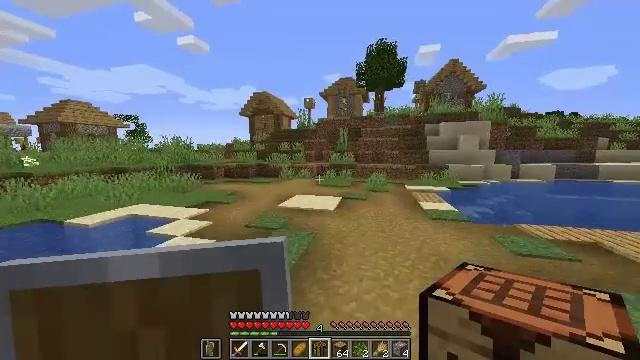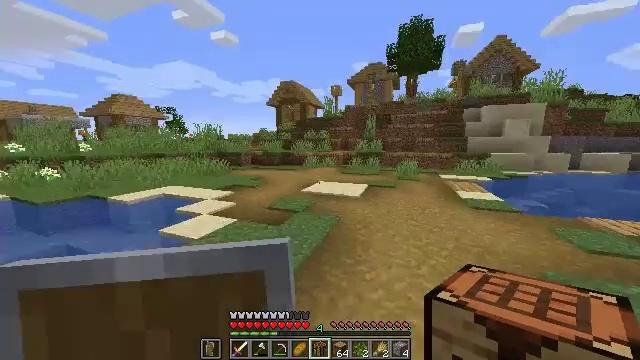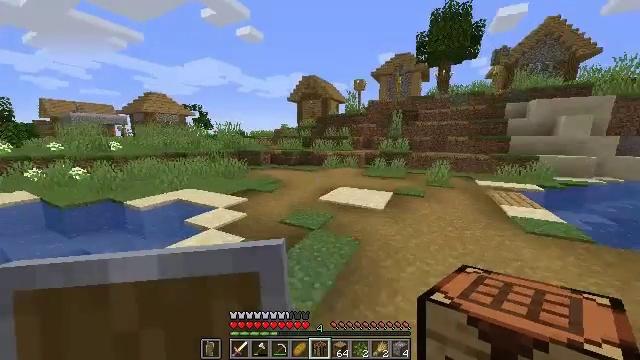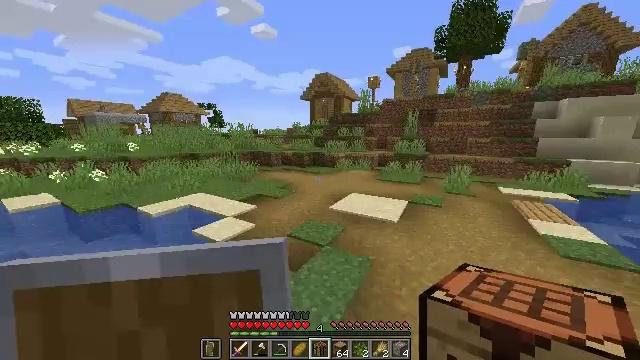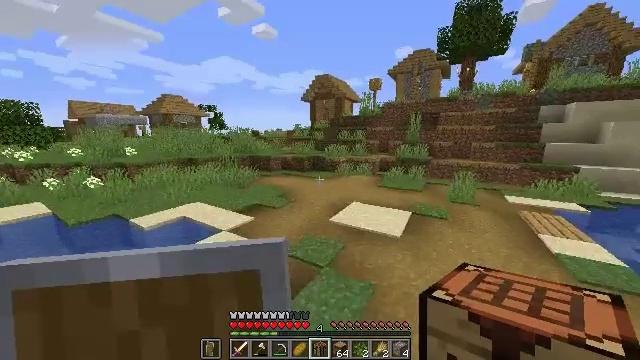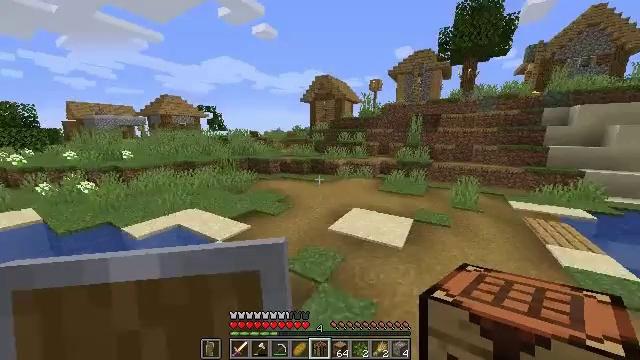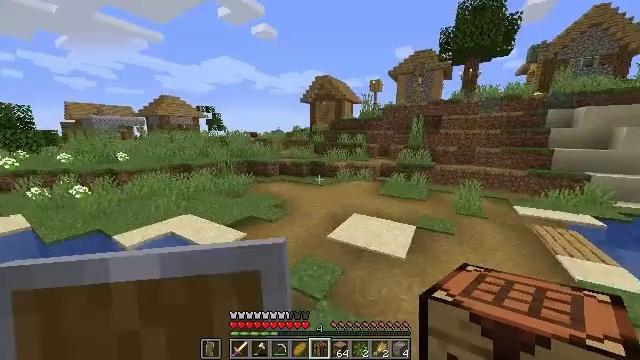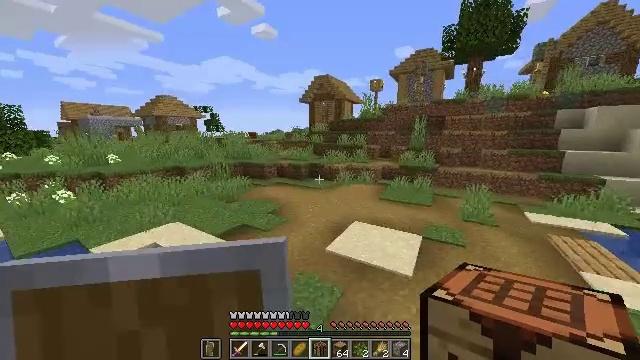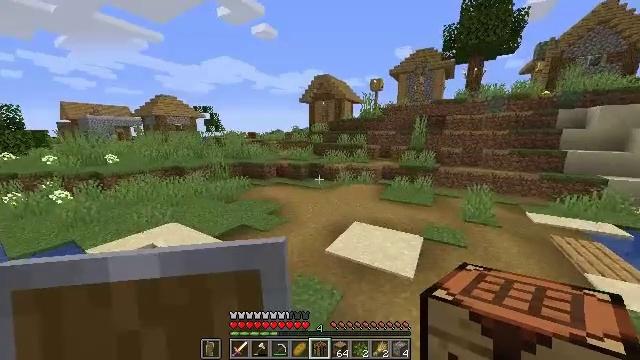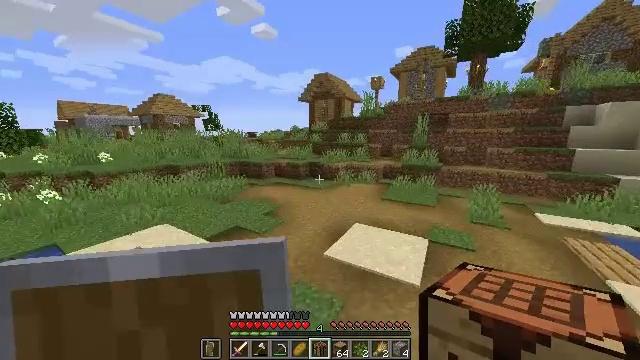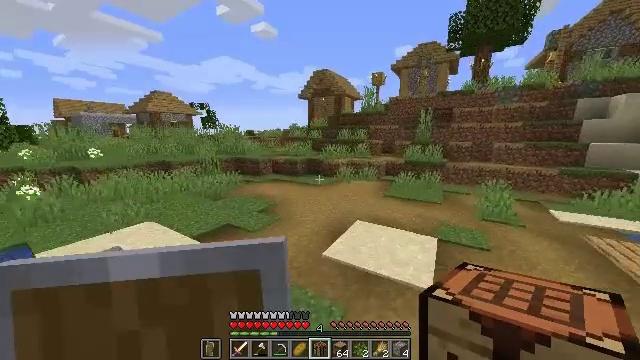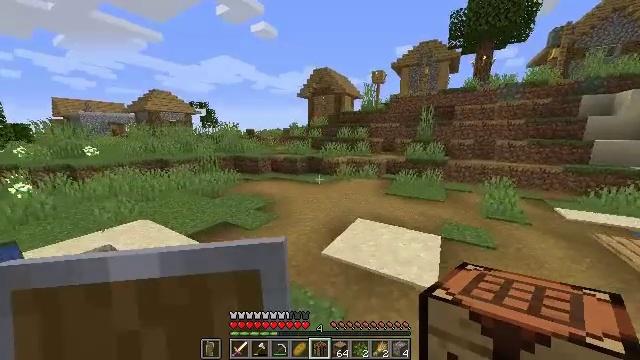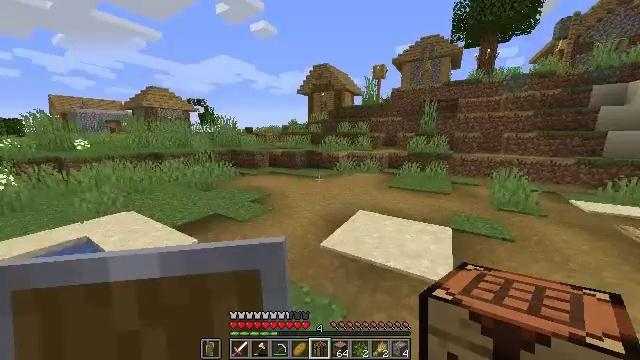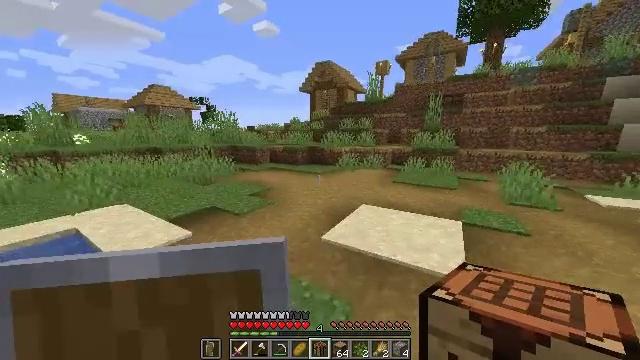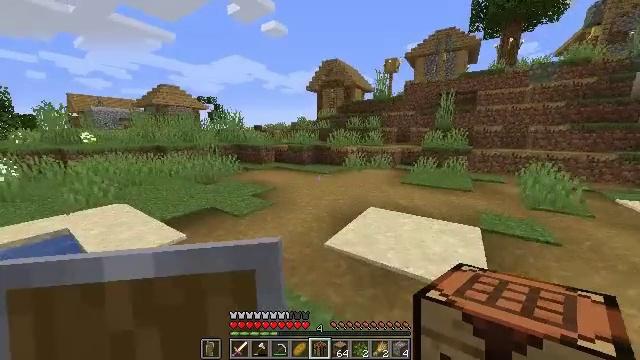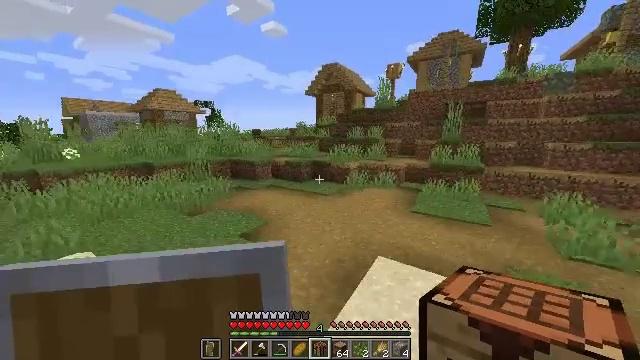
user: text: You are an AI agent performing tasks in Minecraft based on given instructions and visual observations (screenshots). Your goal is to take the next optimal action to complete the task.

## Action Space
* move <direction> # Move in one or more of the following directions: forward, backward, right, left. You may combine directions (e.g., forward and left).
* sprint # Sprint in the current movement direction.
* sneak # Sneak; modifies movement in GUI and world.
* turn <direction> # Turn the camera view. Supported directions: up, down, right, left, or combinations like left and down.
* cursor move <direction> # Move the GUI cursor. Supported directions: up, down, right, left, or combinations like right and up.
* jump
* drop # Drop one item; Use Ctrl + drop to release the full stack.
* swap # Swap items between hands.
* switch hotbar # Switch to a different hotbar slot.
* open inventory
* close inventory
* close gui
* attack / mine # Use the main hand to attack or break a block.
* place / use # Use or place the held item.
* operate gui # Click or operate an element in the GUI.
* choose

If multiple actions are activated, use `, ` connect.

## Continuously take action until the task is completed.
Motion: motion action
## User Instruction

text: Attack the grindstone to break it.
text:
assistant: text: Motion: move forward, turn left and down, jump
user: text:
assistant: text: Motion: move forward, turn left and down, jump
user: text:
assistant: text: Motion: move forward, turn left, jump
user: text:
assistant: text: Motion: move forward, jump
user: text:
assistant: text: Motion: move forward, jump
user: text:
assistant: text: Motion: move forward, jump
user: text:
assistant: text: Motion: move forward, jump
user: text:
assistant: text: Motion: move forward, jump
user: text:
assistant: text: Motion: move forward, jump
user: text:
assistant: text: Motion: move forward, jump
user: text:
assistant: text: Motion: move forward, jump
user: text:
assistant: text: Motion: move forward, jump
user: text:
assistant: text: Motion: move forward, jump
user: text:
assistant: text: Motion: move forward, turn left, jump
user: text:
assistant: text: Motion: move forward, jump
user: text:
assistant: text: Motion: move forward, jump
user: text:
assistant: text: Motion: move forward, jump
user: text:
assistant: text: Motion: move forward, jump
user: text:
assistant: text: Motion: move forward, jump
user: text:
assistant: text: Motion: move forward, jump
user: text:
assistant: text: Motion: move forward, turn left, jump
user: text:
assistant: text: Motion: move forward, turn left, jump
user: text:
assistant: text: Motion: move forward, turn left, jump
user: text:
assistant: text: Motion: move forward, turn left, jump
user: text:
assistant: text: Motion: move forward, jump
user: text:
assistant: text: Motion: move forward, jump
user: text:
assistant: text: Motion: move forward, jump
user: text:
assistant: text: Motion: move forward, jump
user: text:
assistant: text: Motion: move forward
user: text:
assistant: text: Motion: move forward